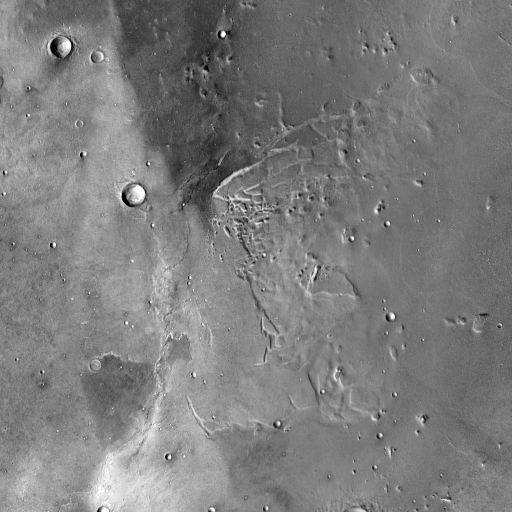
Crater classes present: Background, Other, Layered